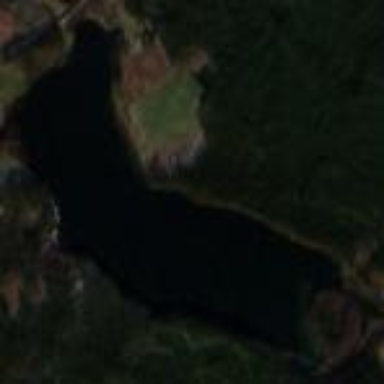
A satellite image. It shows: The outer border of the lake.